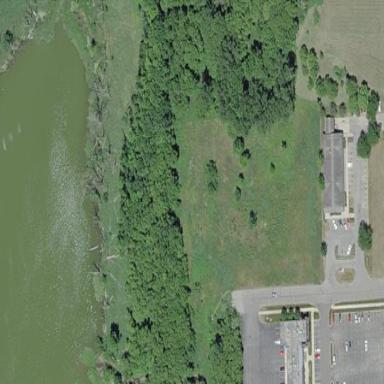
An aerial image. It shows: Fenced dog park area for leisure land.